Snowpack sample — Buffalo Mountain, Silverthorne, Colorado, USA (1/25/25, 10:11 AM MST)
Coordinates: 39.6222, -106.1139
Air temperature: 22 °F
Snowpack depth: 110 cm
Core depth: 10 cm
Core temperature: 46.4 °F
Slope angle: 12°, slope face: 102°
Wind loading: high
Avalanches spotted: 0
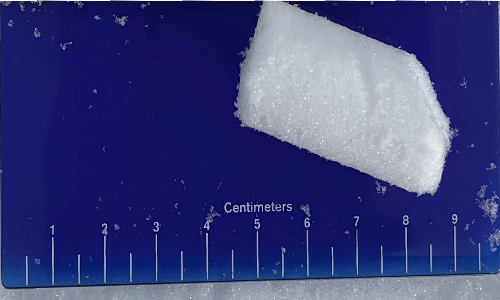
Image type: core
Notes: No avalanches nearby, collected on the outskirts of a fire break 15 meters from the treeline, on way to Buffalo and Red Mountain